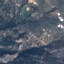
Land use / land cover: HerbaceousVegetation